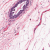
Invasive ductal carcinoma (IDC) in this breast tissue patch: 0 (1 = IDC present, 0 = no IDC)